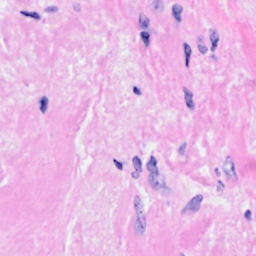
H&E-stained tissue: Breast